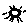
Label: sun